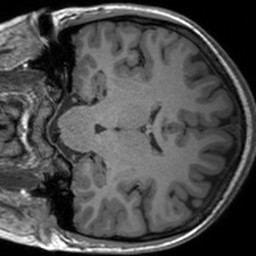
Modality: T1w
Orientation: coronal
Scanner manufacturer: siemens
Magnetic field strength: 3 T
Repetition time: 1.54 s
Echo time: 0.00234 s